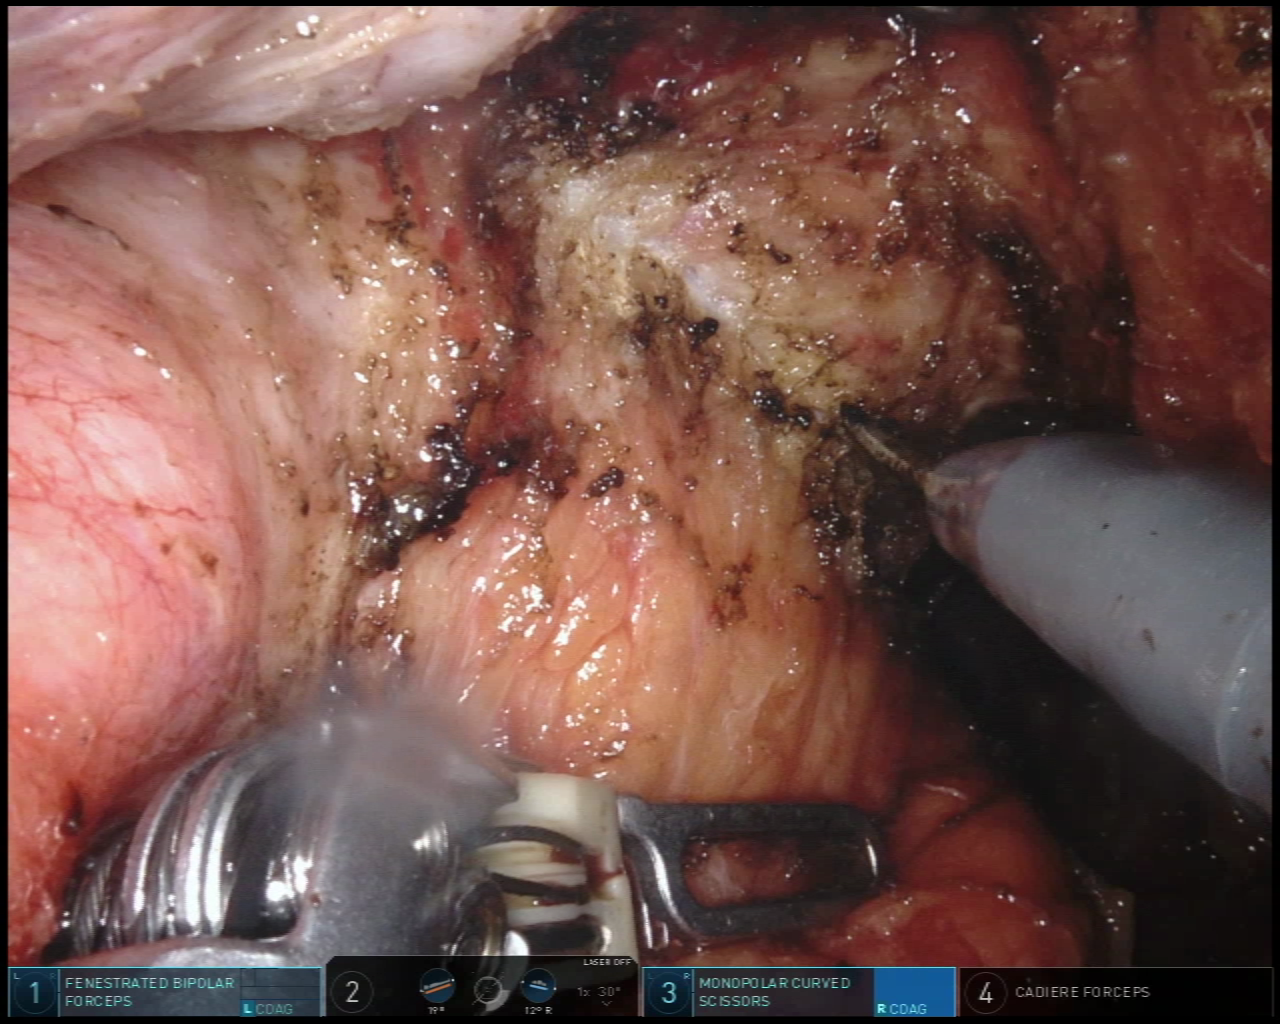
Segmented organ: vesicular_glands
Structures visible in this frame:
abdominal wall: no
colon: no
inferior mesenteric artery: no
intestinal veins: no
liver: no
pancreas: no
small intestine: no
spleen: no
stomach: no
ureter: no
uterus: no
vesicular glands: yes